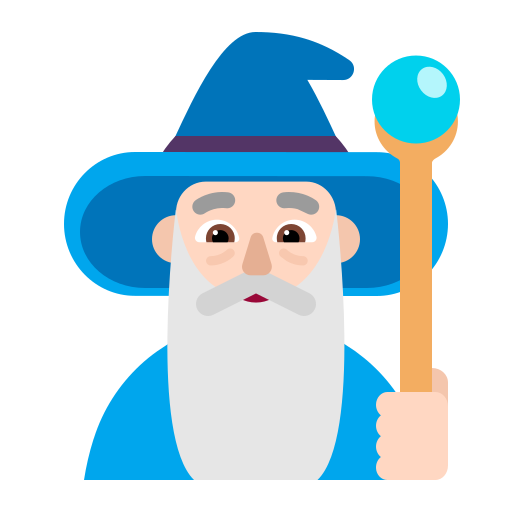
man mage flat light